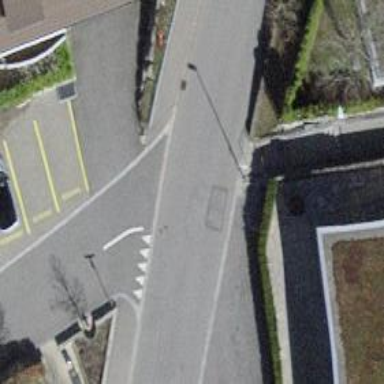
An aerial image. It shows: Set of steps on the road.